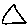
Label: triangle